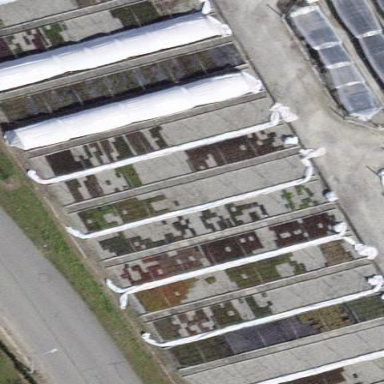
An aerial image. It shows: Plant nursery.